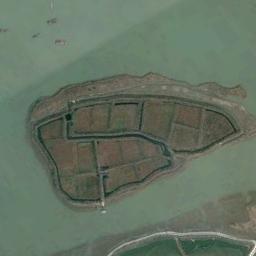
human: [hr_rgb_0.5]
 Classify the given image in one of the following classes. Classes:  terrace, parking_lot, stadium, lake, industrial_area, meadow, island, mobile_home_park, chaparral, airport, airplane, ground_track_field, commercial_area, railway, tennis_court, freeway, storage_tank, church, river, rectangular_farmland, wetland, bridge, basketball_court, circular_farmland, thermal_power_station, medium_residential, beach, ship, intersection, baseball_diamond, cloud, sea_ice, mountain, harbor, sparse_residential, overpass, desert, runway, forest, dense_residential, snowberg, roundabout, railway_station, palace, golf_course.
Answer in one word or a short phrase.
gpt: island